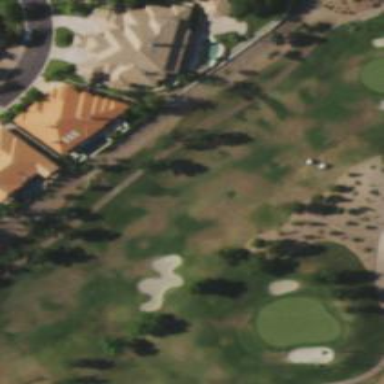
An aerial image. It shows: Rough area on grassy golf course.